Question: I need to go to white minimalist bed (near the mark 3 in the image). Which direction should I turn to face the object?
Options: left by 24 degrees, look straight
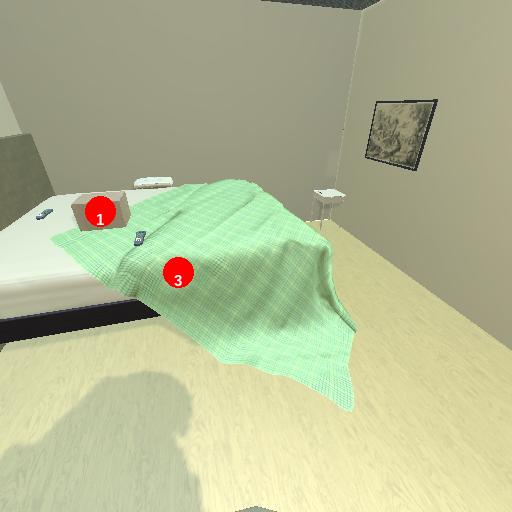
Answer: left by 24 degrees